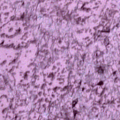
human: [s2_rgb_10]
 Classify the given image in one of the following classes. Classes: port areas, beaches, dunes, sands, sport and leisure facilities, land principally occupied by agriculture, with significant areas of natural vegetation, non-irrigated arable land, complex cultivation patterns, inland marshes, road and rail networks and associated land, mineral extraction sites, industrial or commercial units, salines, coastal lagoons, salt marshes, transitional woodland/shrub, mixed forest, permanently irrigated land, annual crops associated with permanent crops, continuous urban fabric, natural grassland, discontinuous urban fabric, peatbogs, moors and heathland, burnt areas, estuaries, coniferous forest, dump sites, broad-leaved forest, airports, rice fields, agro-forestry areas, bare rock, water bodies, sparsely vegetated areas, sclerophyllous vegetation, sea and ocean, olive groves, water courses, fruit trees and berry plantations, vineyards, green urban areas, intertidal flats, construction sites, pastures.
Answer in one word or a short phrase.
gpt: sea and ocean